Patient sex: M
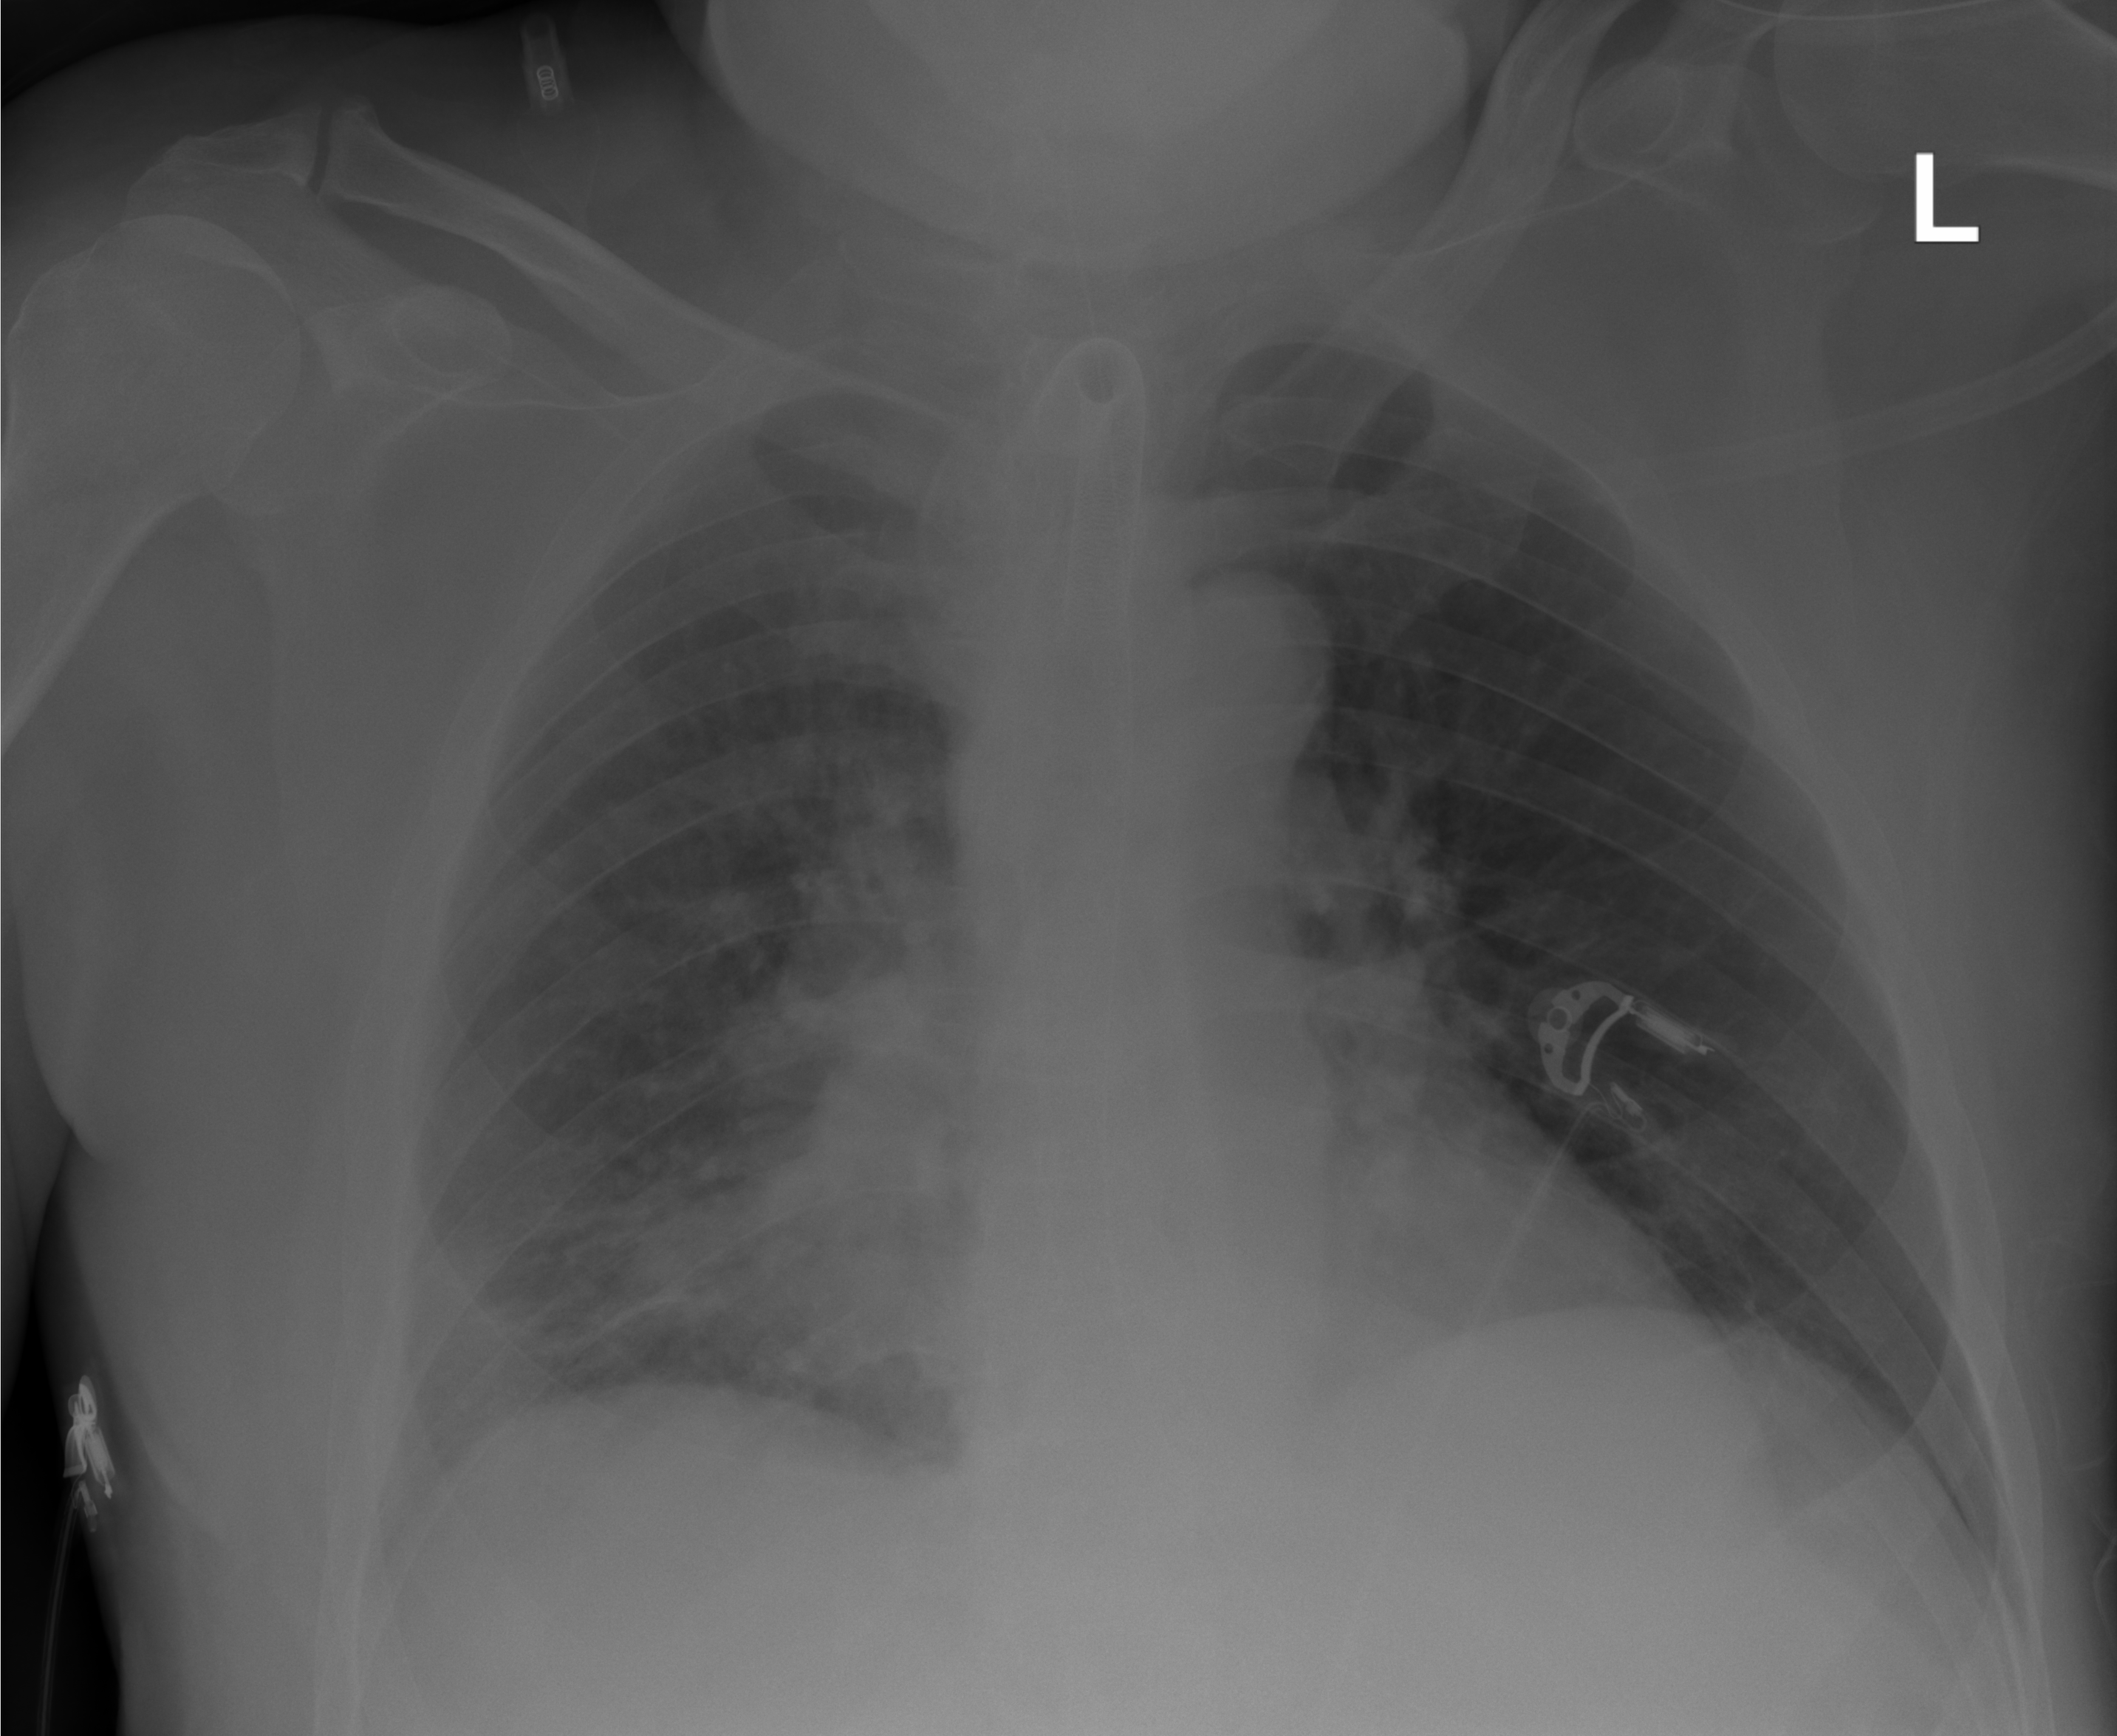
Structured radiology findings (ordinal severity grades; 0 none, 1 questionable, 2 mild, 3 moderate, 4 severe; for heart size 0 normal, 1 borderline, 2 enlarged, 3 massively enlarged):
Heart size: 0
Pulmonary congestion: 1
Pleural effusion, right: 2
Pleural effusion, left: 0
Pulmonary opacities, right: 3
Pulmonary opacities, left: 0
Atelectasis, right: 2
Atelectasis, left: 0